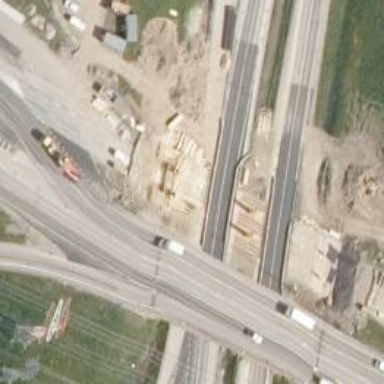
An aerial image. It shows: Bridge with asphalt surface carrying trunk highway.